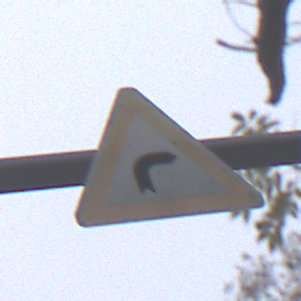
Verkehrszeichen: KurveRechts
Umgebung: Outdoor, Nature
Tageszeit: Midday
Wetter: Overcast
Licht: Natural
Jahreszeit: Autumn
Kontrast: LowContrast